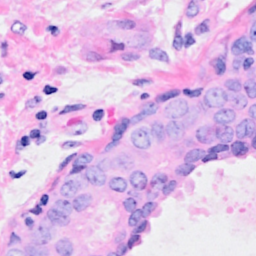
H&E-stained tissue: Breast